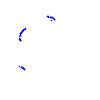
Particle: proton